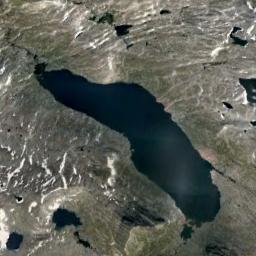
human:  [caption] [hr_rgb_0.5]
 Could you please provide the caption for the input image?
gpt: The lake in the middle is larger than the surrounding lake .

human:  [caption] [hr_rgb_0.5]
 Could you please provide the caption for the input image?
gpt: The shape of the lake is different .

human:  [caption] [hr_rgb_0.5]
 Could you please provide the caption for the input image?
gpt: A big lake and some small lakes lie in a mountainous area and the water is dark blue .

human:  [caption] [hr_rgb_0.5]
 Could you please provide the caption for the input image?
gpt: A long, Blue lake is surrounded by yellow-brown mountains, With small lakes next to it .

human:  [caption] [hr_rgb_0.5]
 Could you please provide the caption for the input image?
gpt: There are some lakes with white rocks around .